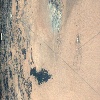
Label: land